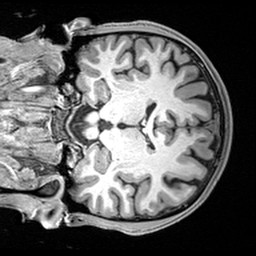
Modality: T1w
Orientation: coronal
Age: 23
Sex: male
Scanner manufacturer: siemens
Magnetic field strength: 3 T
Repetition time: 2.4 s
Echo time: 0.0022 s